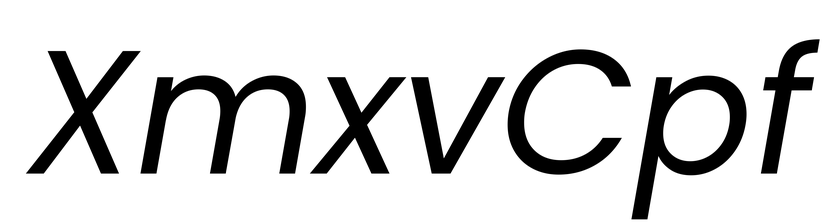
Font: Poppins-Italic